Question: I am trying to display data in a matrix using 'imagesc()' function but it is showing row index in decreasing order (Assuming origin at left-bottom). Any idea what mistake i could be making or how to correct this?
The matrix only has zeros and ones in it.

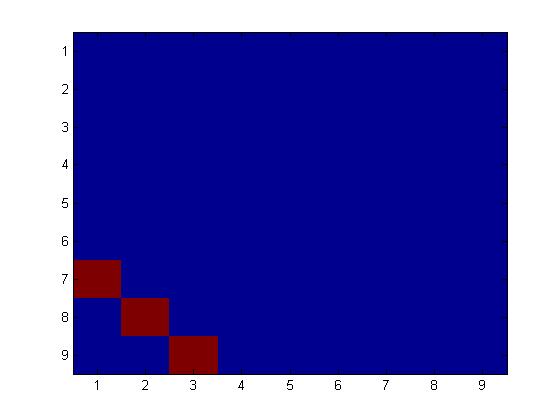
Answer: Set 'Ydir' property of the 'current axes' to 'normal'
By default, 'imagesc' uses 'reverse' for 'YDir'
'''
set(gca,'YDir','normal');
'''
See <URL> for Axes properties

> This completely flips the inside data as well (it supposed to). As you are dealing with matrices, I hope this is what you want.If you don't want to affect inside data, you need to change order of 'YTickLabels' instead.